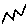
Label: zigzag